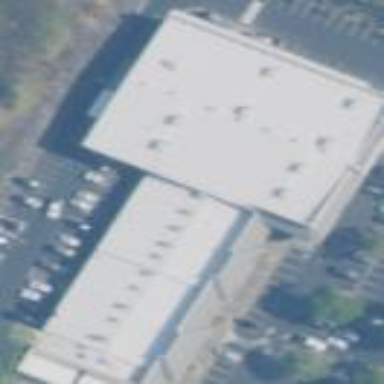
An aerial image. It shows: Retail building.